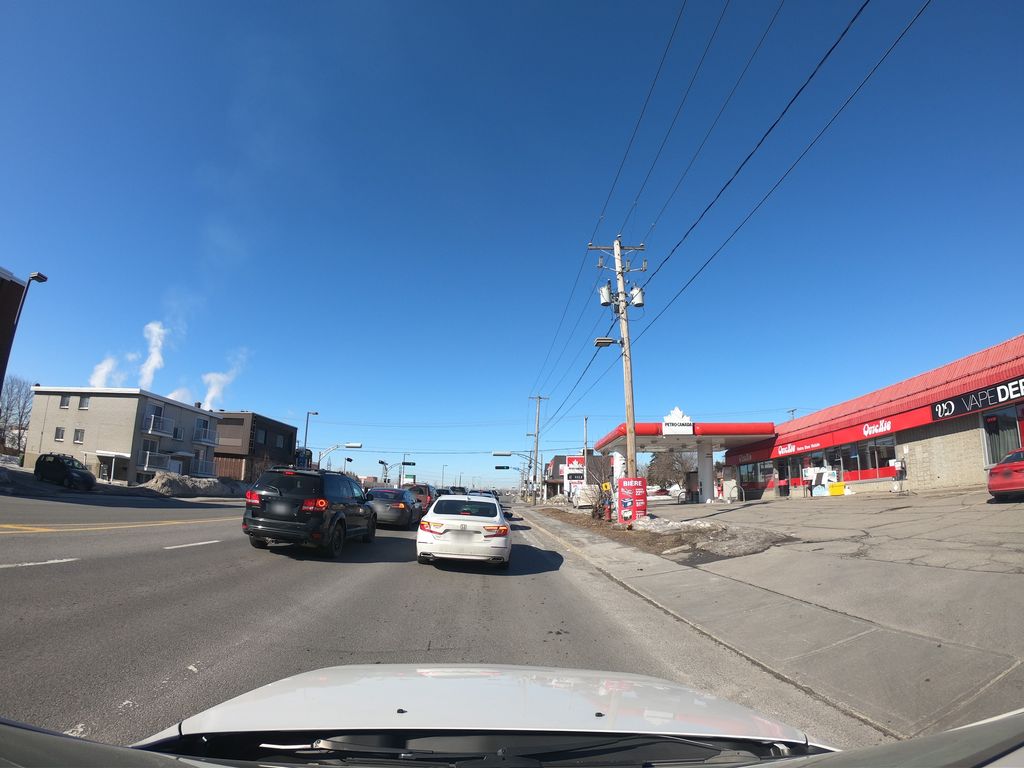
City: ottawa-gatineau